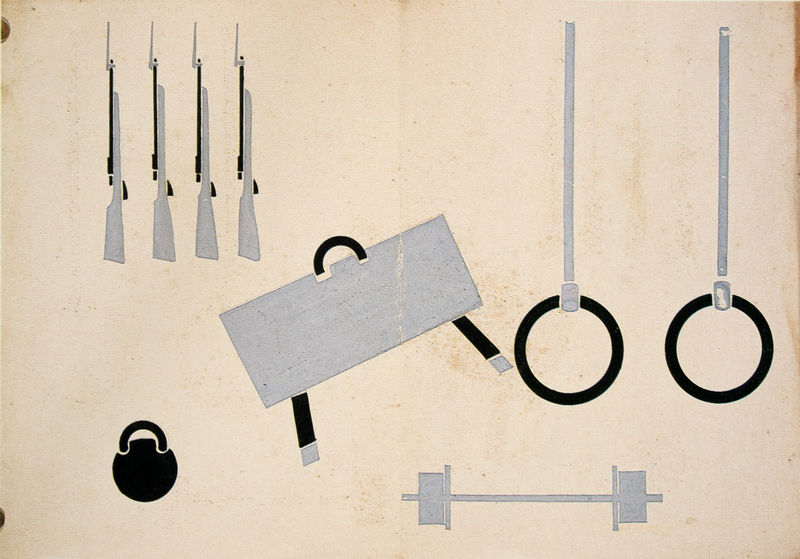
Titel: Turnhalle
Künstler: Galina Tschitschagowa
Standort: Moskau
Institution: Privatsammlung
Schlagwörter: blau, grau, schwarz, pferd, gewicht, sport, collage, halterung, ringe, rechteck, waffen, kugel, stäbe, gewehr, gewehre, viereck, installation, bajonette, hantel, gwehre